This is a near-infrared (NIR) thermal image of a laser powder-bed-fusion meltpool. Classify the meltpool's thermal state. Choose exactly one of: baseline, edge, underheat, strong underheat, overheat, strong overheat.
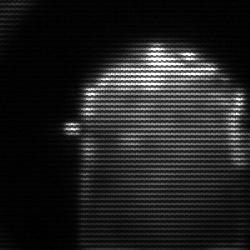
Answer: baseline